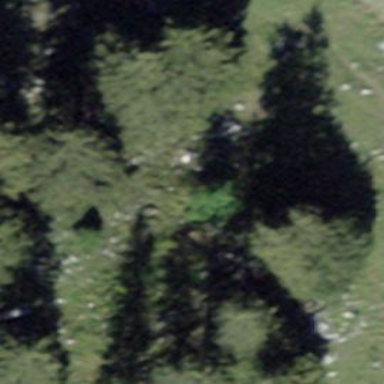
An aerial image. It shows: Patch of scrub vegetation.